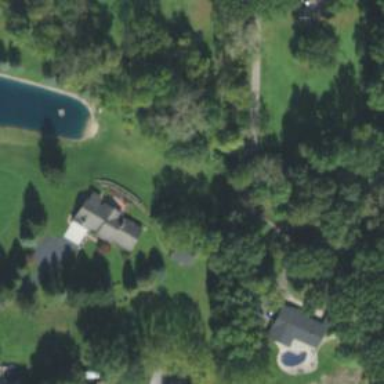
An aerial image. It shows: Covered driveway bridge.